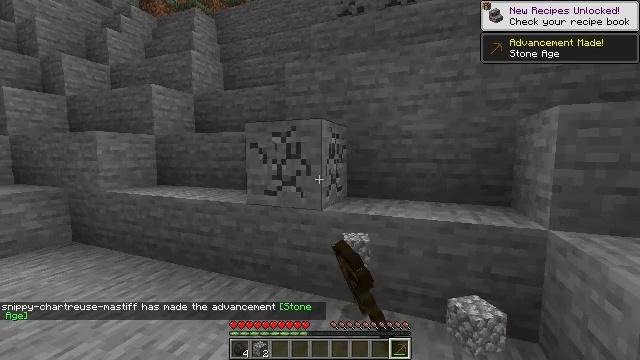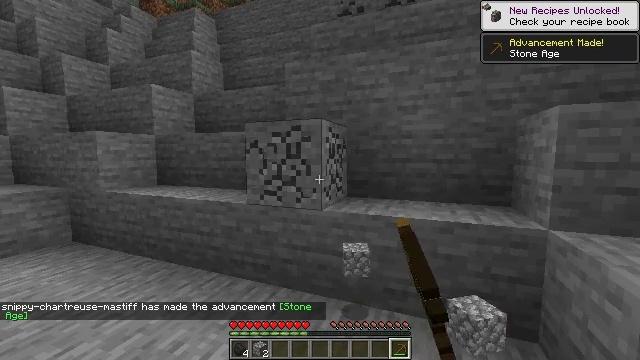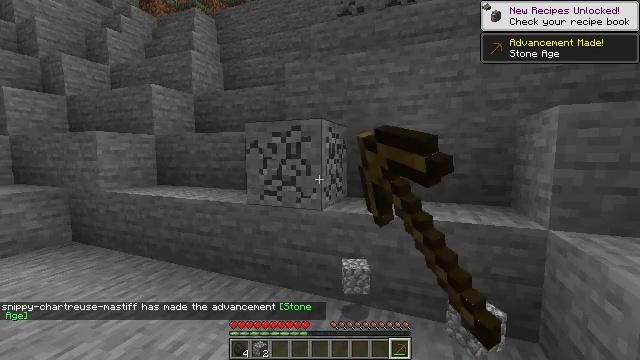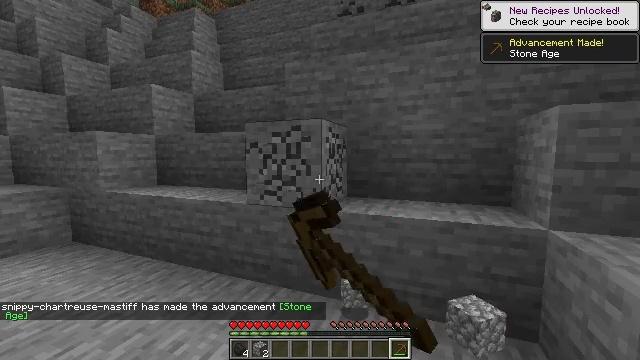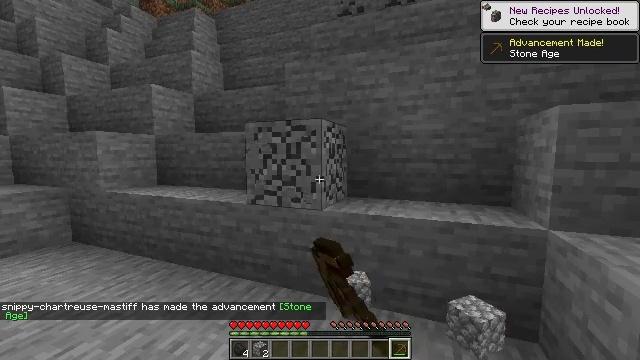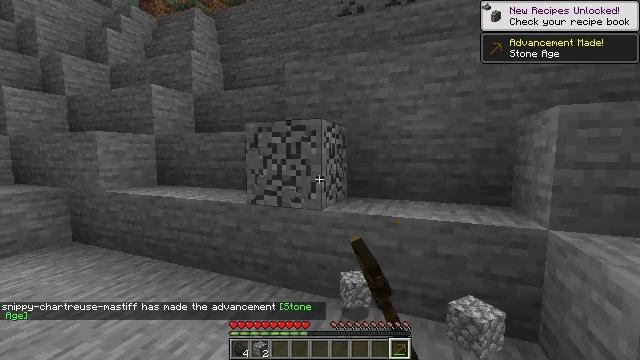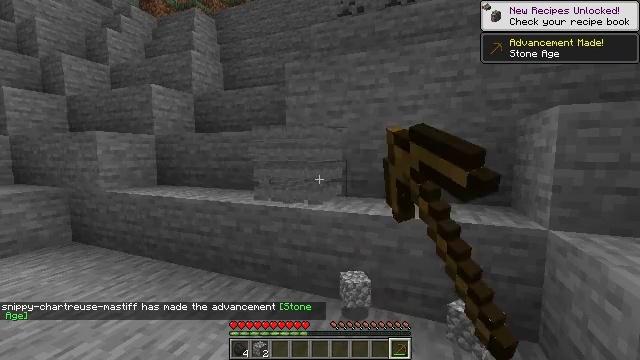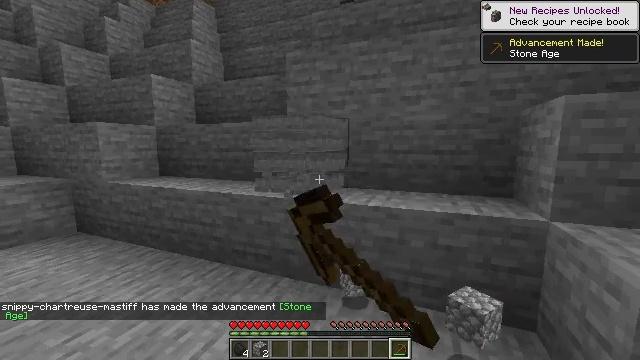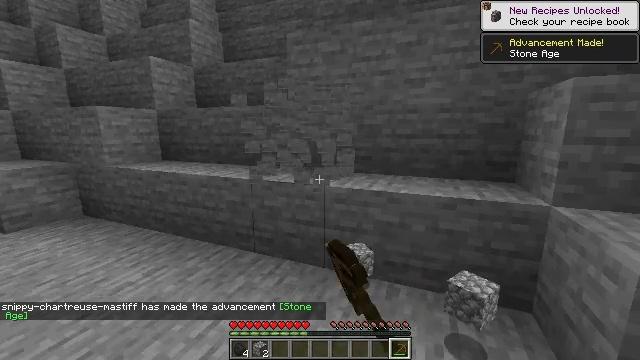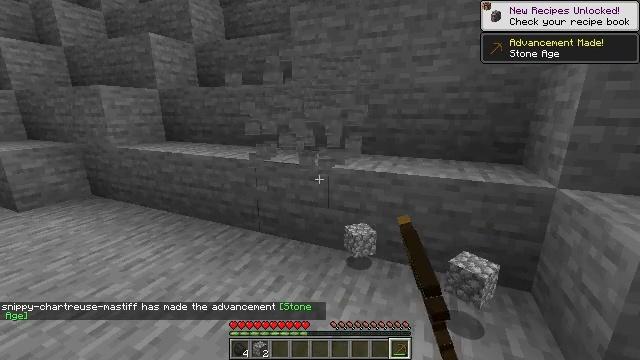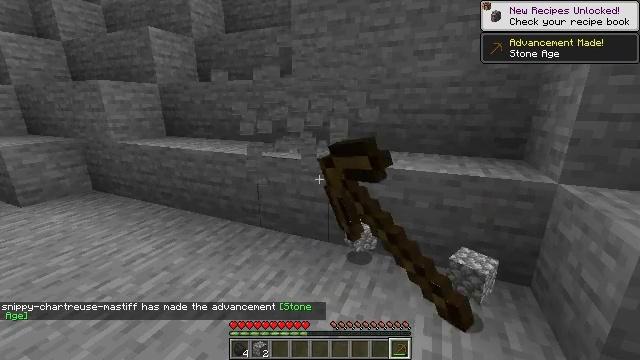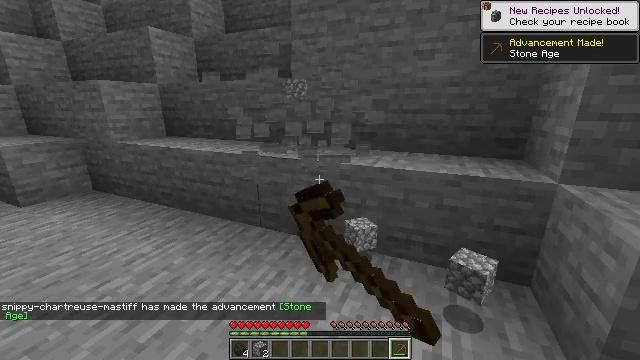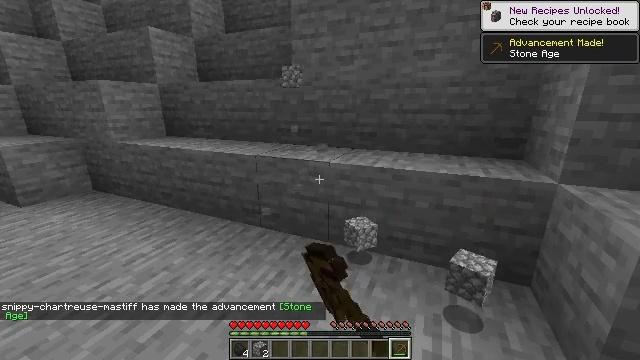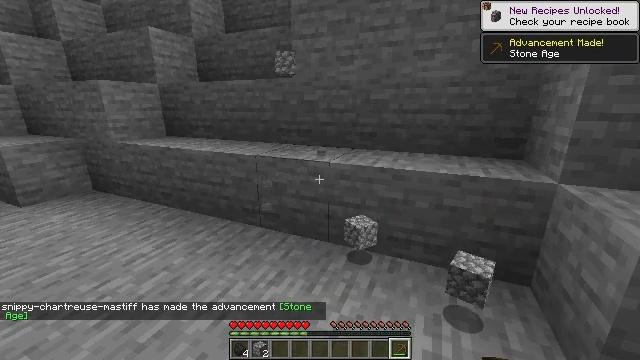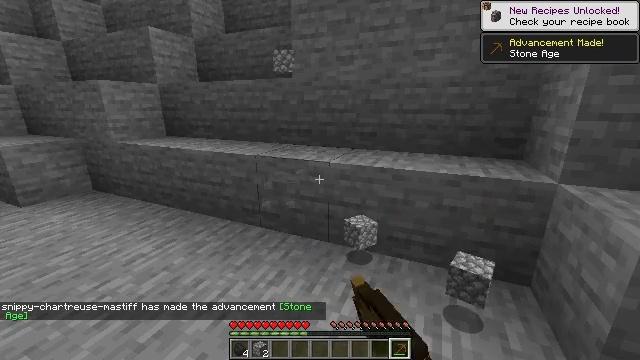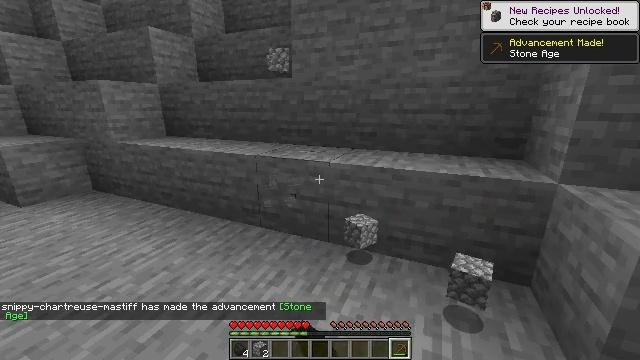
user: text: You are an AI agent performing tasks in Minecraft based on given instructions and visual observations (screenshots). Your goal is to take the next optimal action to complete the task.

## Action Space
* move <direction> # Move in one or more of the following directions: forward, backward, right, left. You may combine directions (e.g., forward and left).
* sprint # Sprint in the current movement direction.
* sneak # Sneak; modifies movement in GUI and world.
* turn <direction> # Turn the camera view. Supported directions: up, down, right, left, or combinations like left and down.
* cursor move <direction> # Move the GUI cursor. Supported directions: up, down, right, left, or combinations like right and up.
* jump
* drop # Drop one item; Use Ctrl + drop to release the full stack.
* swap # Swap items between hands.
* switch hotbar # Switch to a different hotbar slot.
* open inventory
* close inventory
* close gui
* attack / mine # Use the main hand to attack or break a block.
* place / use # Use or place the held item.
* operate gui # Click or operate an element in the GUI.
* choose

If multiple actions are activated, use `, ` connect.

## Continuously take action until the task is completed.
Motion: motion action
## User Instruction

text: Collect stone from the mine.
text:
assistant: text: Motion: attack / mine
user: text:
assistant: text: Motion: attack / mine
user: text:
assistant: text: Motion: attack / mine
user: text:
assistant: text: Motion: attack / mine
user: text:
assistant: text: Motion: attack / mine
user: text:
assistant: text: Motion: attack / mine
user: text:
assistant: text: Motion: turn down, attack / mine
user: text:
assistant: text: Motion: turn down, attack / mine
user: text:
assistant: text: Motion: turn down, attack / mine
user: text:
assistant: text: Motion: turn down, attack / mine
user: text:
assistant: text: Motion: attack / mine
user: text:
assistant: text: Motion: attack / mine
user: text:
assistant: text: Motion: attack / mine
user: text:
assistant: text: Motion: attack / mine
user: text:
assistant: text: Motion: attack / mine
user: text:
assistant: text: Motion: attack / mine
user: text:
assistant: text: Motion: attack / mine
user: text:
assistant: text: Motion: attack / mine
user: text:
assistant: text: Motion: attack / mine
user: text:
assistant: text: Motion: attack / mine
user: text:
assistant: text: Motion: attack / mine
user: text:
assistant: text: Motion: attack / mine
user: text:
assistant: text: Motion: attack / mine
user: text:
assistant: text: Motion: attack / mine
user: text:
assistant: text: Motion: attack / mine
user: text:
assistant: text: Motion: attack / mine
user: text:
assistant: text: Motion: attack / mine
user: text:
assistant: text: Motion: attack / mine
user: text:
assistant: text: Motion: attack / mine
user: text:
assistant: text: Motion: attack / mine